Current action and preconditions to check: trajectory_clear

Your task: For each precondition in the list above, predict whether it will hold at this action.

Consider the current scene as observed from the mobile robot's camera, and analyze the predicted future states of all dynamic agents (e.g., people, animals, vehicles, or any moving entities) within the NEXT SECOND.

IMPORTANT: Only answer "very likely" if you are absolutely certain—based on strong, clear evidence—that a dynamic agent will violate the precondition in the predicted future state. Do NOT answer "very likely" for unlikely, ambiguous, or low-probability risks.

Ask yourself for each precondition: Is there a high probability, with clear and convincing evidence, that the predicted future states of any dynamic agent will interfere with the predicted future state of the currently executing action within the NEXT SECOND, causing that precondition to fail?

Assess the risk level based on these predictions. Use "likely" or "very likely" if motions create a clear risk of interference.

Use "neutral" or "improbable" if agents are nearby but their predicted paths are clearly diverging or non-conflicting.

Failure Risk Categories: "very improbable", "improbable", "neutral", "likely", "very likely"

Answer Format: Output ONLY the probability_of_failure value from these categories: "very improbable", "improbable", "neutral", "likely", "very likely"

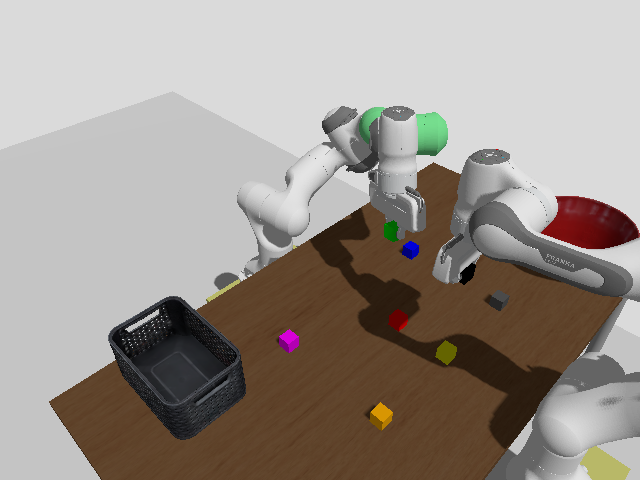

Answer: improbable